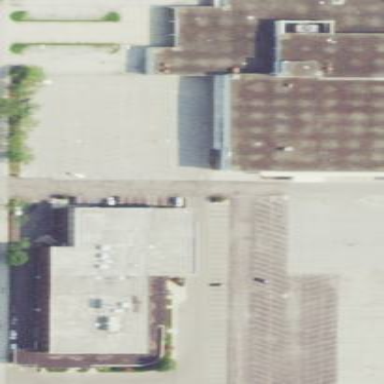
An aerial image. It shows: Commercial building.